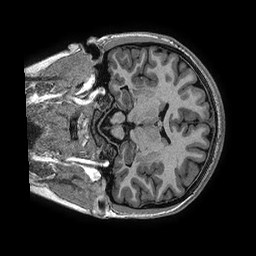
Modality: T1w
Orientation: coronal
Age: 17
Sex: female
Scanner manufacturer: ge
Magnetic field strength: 3 T
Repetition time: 0.006952 s
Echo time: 0.00292 s